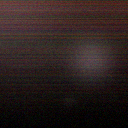
Screen state: off